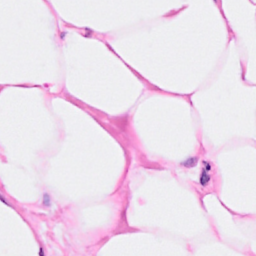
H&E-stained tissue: Breast